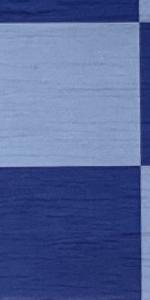
Label: Empty